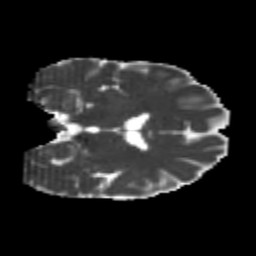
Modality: MD
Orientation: coronal
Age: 24
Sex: male
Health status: healthy
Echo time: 0.074 s